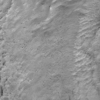
Label: not_dusty